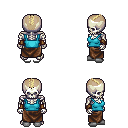
a pixel art fantasy rpg character, male body template, skeleton, teal pirate shirt, robe skirt, white blonde short mohawk hairstyle, leather bracers, white slippers, four views (front, back, left, right), 2x2 character sprite sheet, small pixel art, hard edges, no anti-aliasing